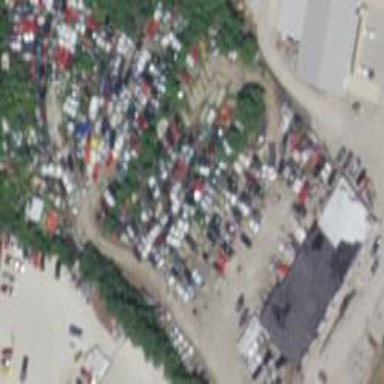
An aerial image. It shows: Scrap yard located in industrial area.